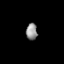
Tissue: prostate
Cell type: T cells
Senescence score: 0.2756
Nuclear area (px): 186
Mean DAPI intensity: 142.871